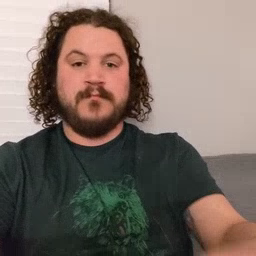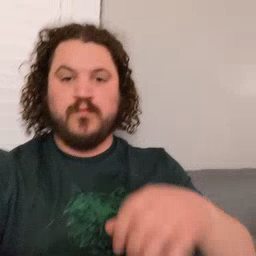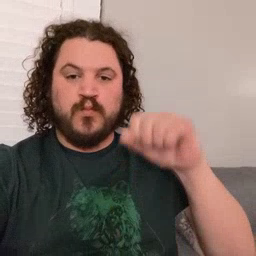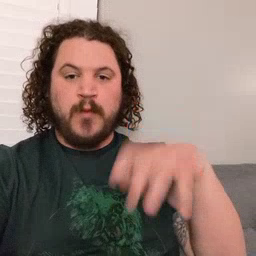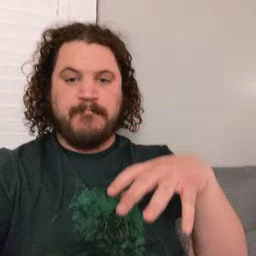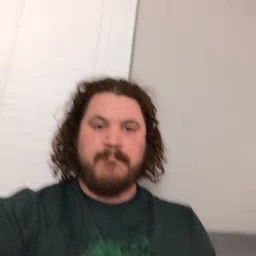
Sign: drop